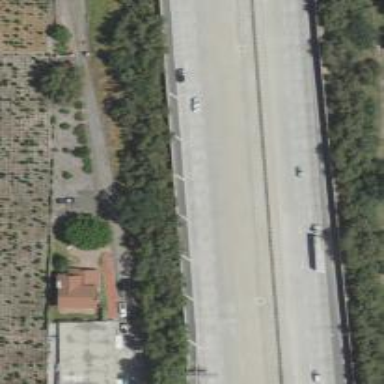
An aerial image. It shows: Motorway junction.